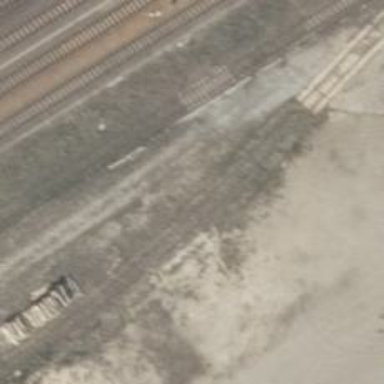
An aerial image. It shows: Abandoned railway yard.